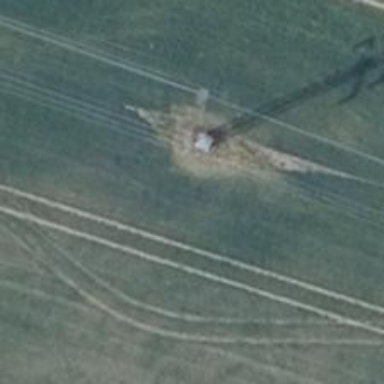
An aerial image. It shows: Power tower.